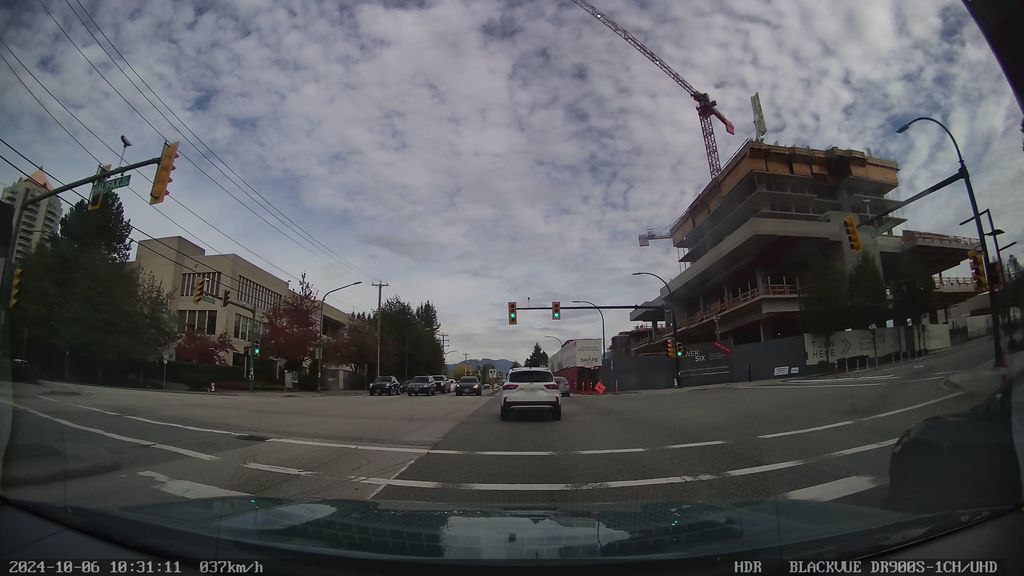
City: vancouver